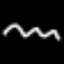
Label: squiggle